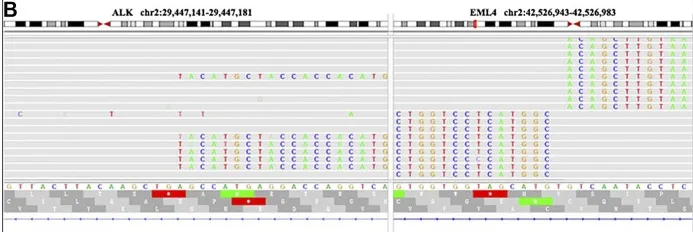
EML4-ALK fusion in the present case visualized using the Integrative Genomics Viewer (IGV). The IGV display of EML4-ALK fusion in an adenocarcinoma specimen of EML4-ALK fusion results (B).
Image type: pathology (immunostaining)